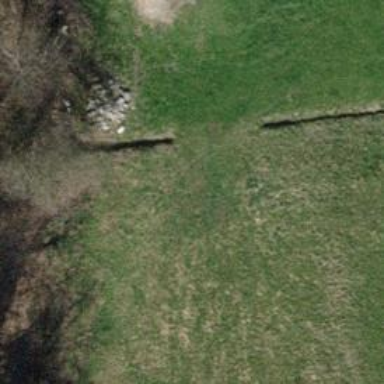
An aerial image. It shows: Ditch serving as waterway.